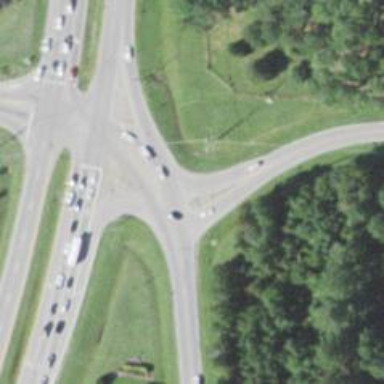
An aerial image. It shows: Trunk link highway.